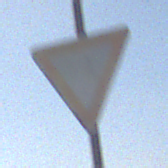
Verkehrszeichen: VorfahrtGewaehren
Umgebung: Outdoor, Nature
Tageszeit: Midday
Wetter: PartlyCloudy
Licht: Natural
Jahreszeit: NotSpecified
Kontrast: HighContrast